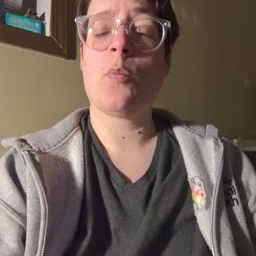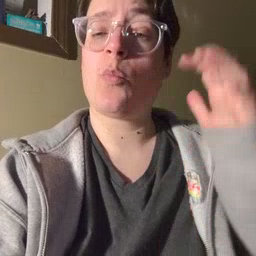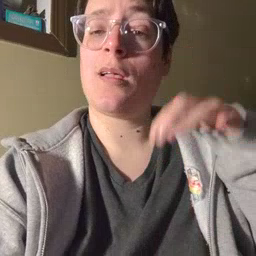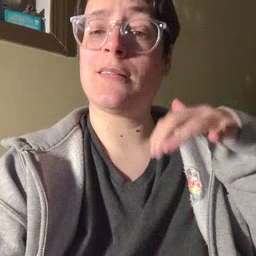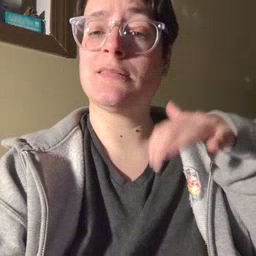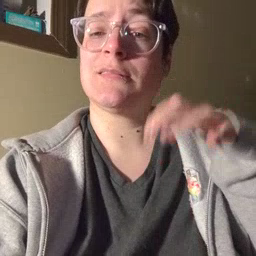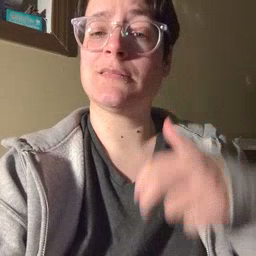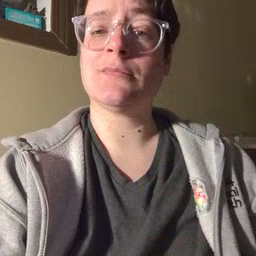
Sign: rain